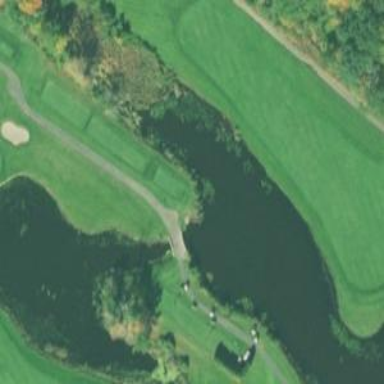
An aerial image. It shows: Path bridge with view of golf course.